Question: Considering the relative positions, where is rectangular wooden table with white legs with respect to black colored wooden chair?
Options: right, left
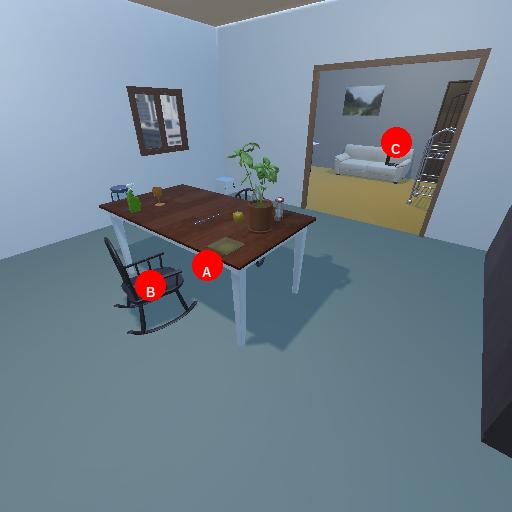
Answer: right